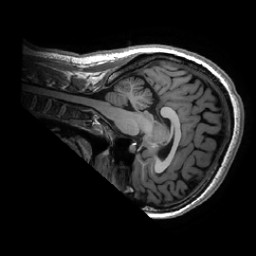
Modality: T1w
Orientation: sagittal
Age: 30
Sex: female
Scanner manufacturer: ge
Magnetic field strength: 3 T
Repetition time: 0.0073 s
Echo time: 0.003 s